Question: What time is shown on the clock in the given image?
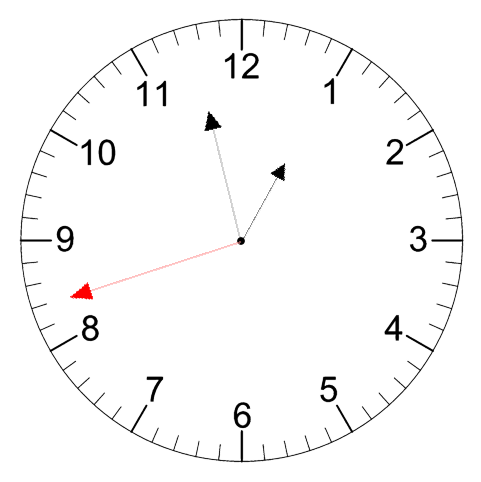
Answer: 12:57:42